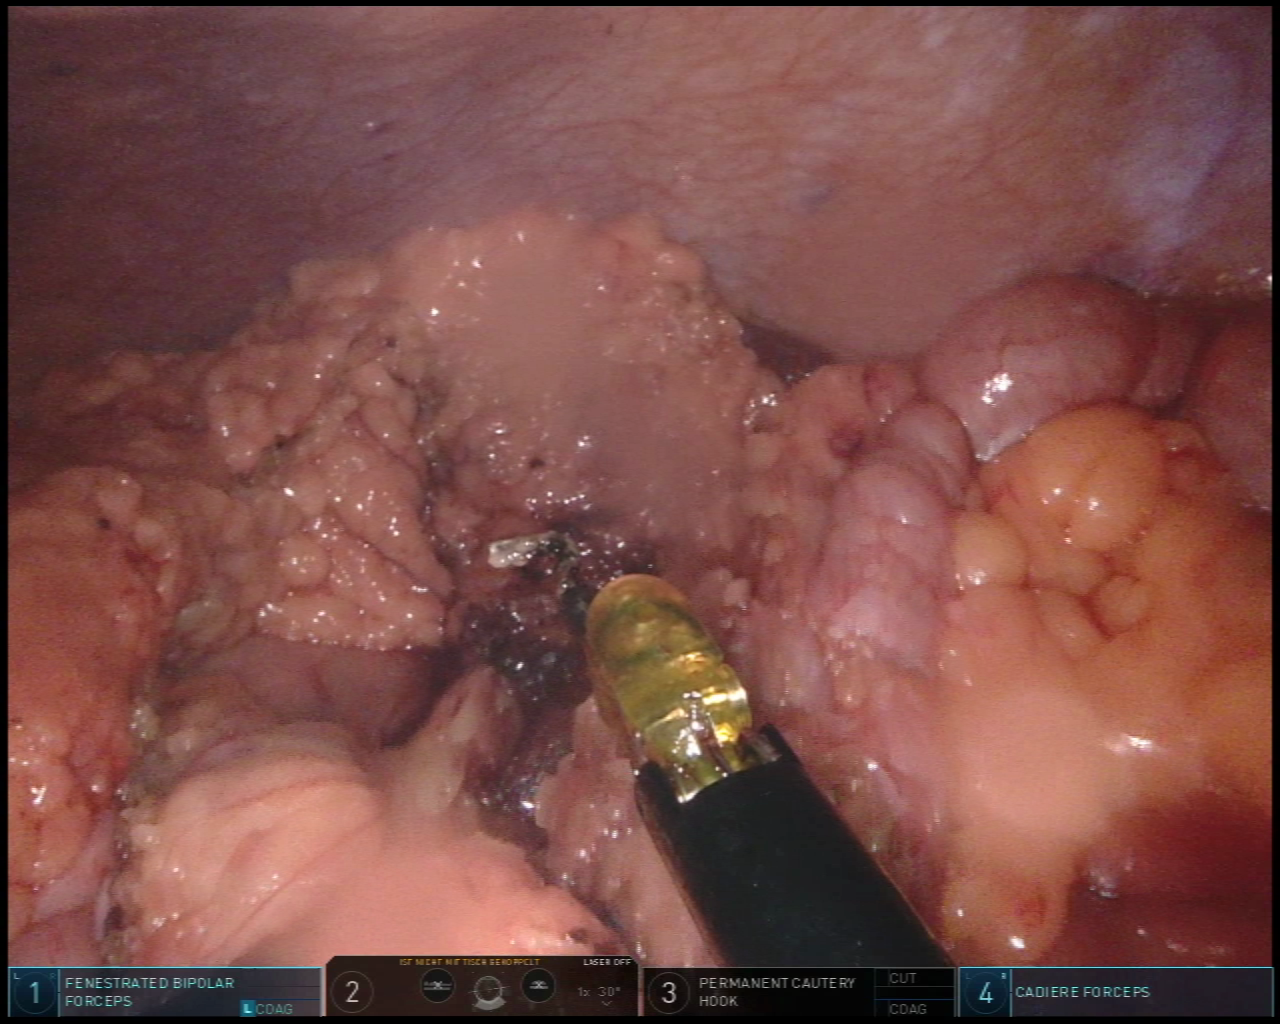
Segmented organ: stomach
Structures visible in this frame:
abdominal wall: yes
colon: yes
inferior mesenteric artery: no
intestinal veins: no
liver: no
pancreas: no
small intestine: no
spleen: yes
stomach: yes
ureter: no
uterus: no
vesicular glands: no